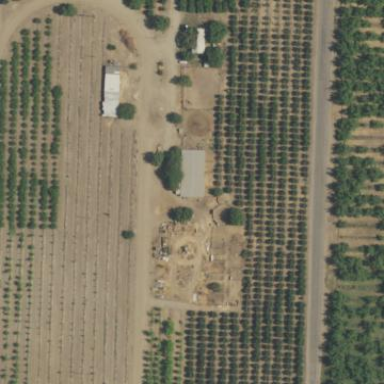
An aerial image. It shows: Orchard.